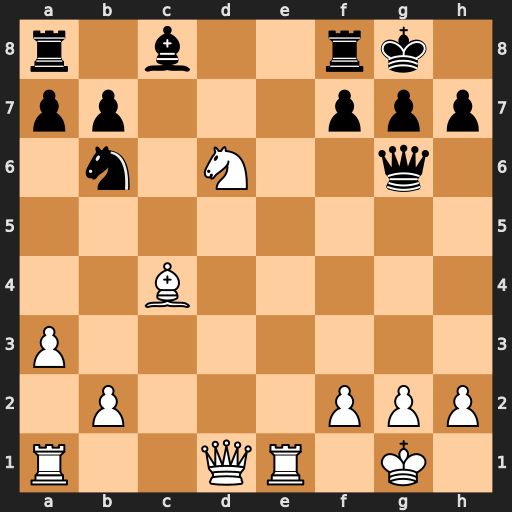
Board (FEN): r1b2rk1/pp3ppp/1n1N2q1/8/2B5/P7/1P3PPP/R2QR1K1
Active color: w
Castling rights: -
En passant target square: -
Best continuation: Bxf7+ Qxf7 Nxf7